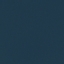
Land use / land cover class: SeaLake